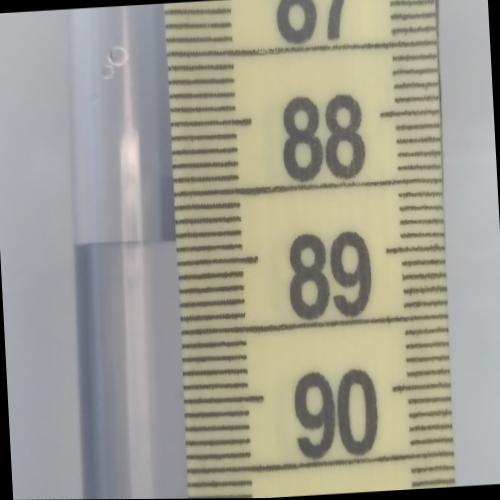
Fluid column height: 88.8 cm